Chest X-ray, PA view. Patient: 65 years old, sex M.
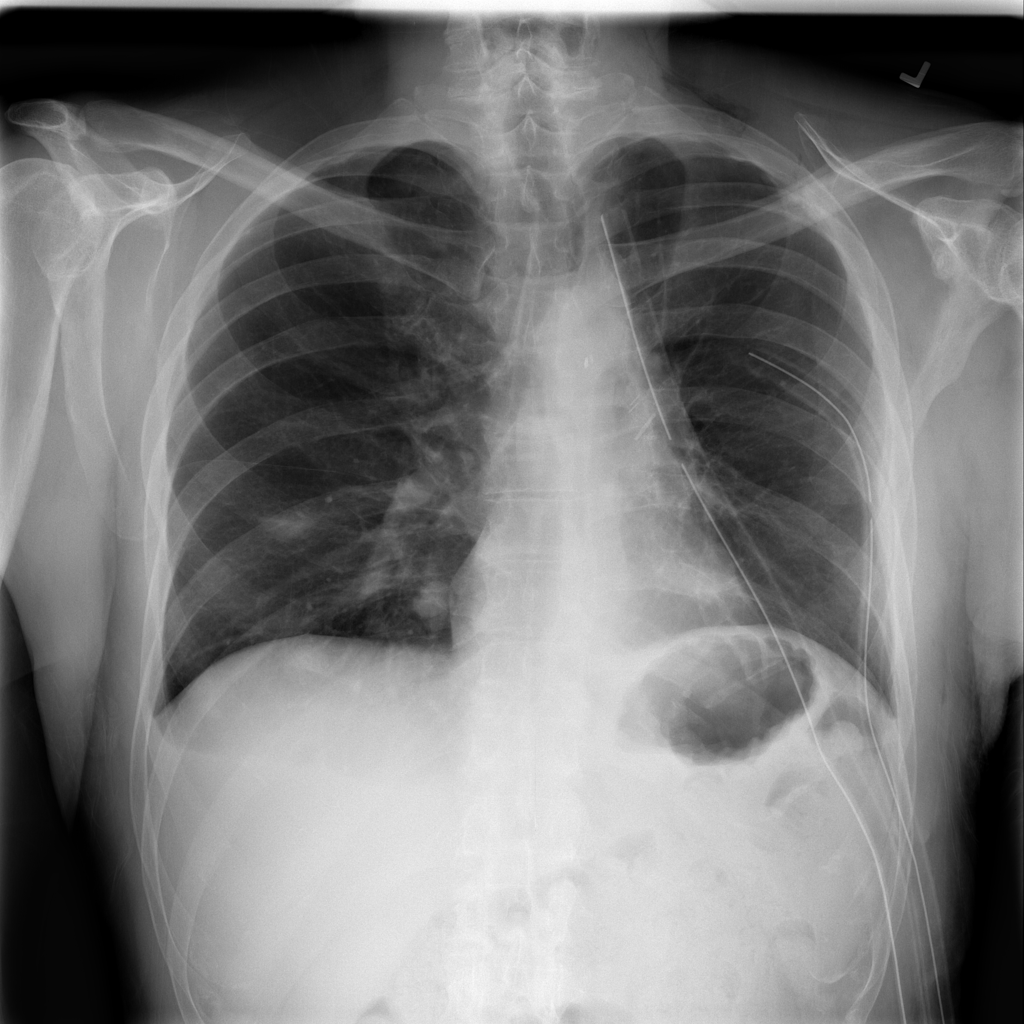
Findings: Effusion, Emphysema, Nodule